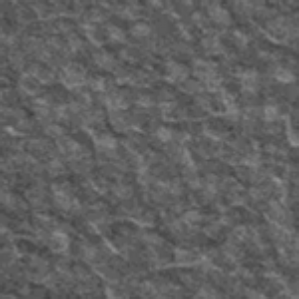
Label: frost